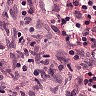
Metastatic tissue present: no